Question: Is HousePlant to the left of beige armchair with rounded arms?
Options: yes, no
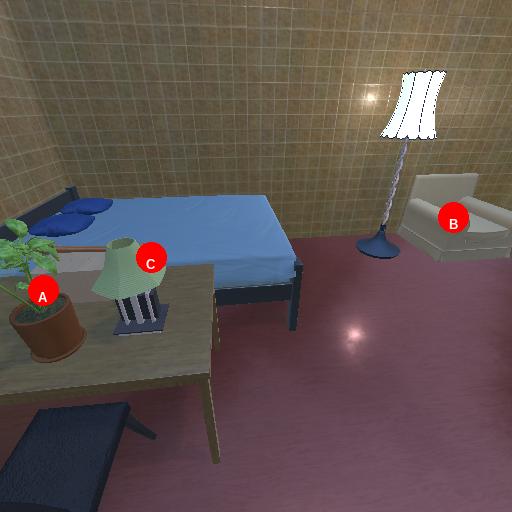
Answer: yes